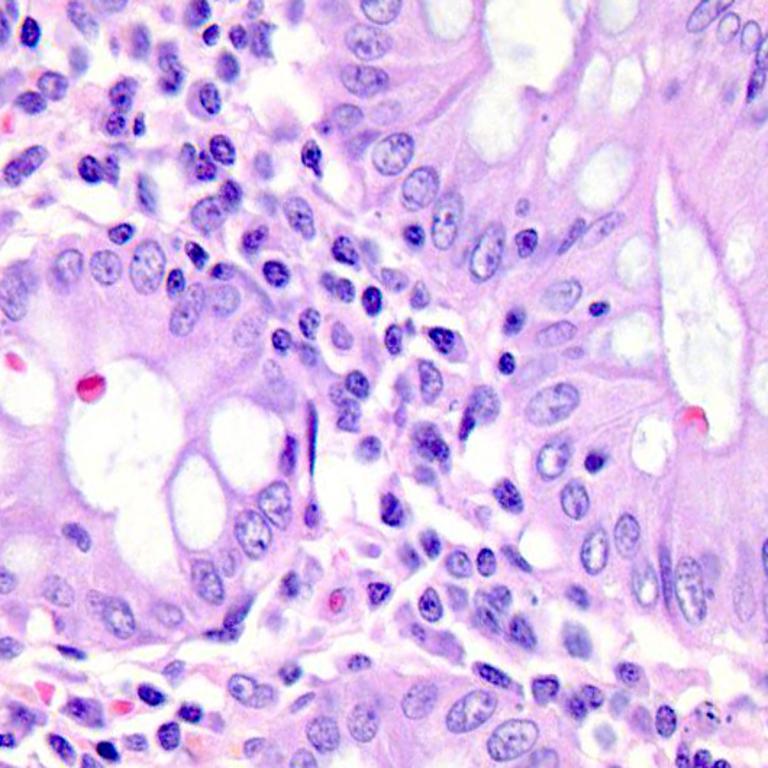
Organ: colon
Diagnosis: benign